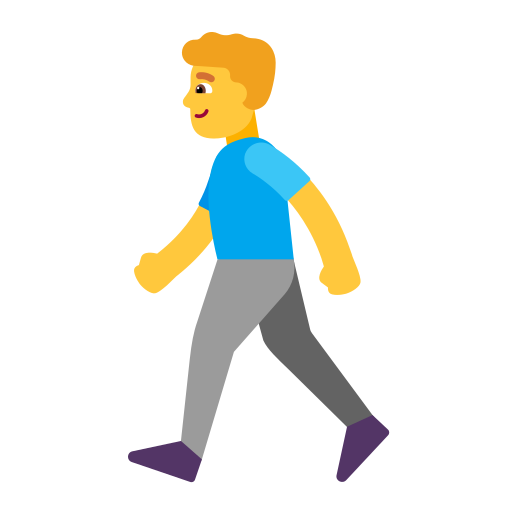
man walking flat default